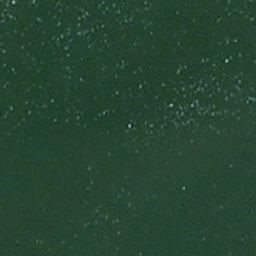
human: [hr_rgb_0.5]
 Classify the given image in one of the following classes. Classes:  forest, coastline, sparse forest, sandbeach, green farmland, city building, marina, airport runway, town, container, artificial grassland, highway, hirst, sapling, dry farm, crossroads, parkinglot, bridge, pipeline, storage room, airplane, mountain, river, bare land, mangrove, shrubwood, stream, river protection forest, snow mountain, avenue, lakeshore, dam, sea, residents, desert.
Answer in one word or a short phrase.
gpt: sea